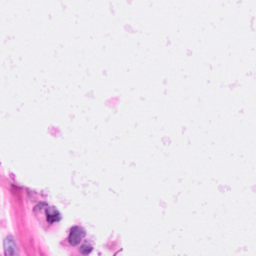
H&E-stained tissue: Breast